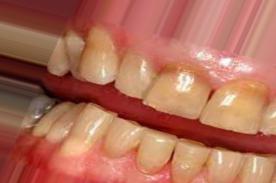
Condition: Tooth Discoloration